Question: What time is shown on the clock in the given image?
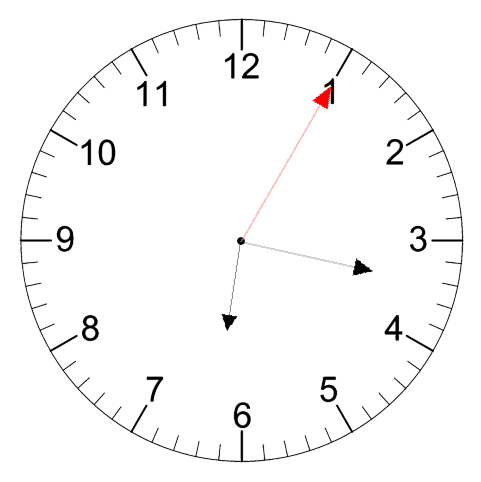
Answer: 06:17:05